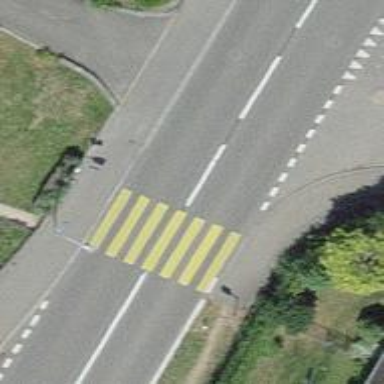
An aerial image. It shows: Uncontrolled zebra crossing on the road.